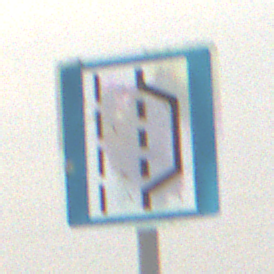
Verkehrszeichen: NothalteUndPannenbucht
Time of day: MorningAfternoon
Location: Outdoor (Nature)
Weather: Overcast
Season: Winter
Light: Natural